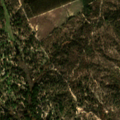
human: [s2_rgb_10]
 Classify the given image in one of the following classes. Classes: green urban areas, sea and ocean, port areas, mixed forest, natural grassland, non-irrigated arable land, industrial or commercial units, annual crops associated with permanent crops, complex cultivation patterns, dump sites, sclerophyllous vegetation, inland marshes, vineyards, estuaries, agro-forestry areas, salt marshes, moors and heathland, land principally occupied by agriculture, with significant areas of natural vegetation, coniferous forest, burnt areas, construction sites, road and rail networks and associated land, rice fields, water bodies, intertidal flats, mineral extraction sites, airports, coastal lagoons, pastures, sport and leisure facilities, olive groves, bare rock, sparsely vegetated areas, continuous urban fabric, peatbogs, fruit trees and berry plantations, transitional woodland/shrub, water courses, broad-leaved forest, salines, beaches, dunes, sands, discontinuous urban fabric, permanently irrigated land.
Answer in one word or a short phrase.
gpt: mixed forest, transitional woodland/shrub